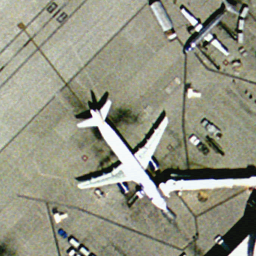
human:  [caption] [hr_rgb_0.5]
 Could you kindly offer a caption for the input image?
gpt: A white airplane and a grey one are stopped at the airport with some luggage cars beside it .

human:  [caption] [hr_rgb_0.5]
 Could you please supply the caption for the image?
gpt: A big white airplane and a small grey one are stopped at the airport .

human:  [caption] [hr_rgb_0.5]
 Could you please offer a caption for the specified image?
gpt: There are two airplanes at the airport .

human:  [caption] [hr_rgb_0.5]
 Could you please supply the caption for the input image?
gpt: Two airplane of the same kind are stopped at the airport .

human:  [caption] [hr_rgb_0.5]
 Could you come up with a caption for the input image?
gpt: Two different airplanes are stopped at the airport with some luggage cars beside it .